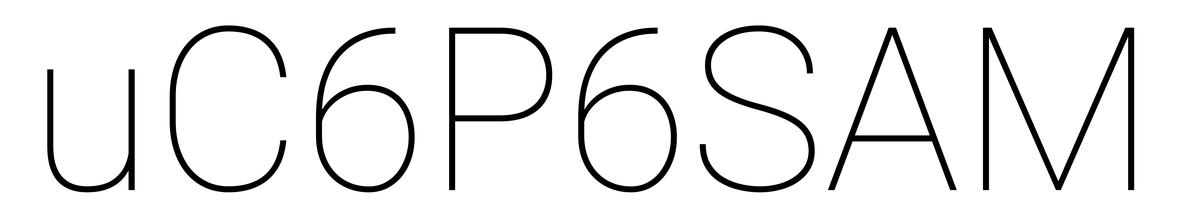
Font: Roboto_Thin